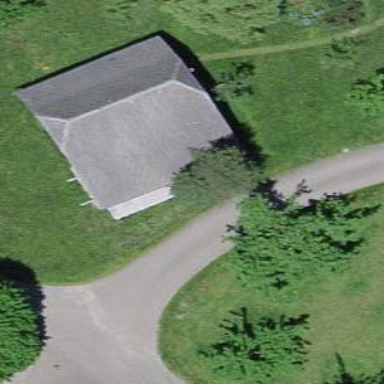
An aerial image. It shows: Barn.